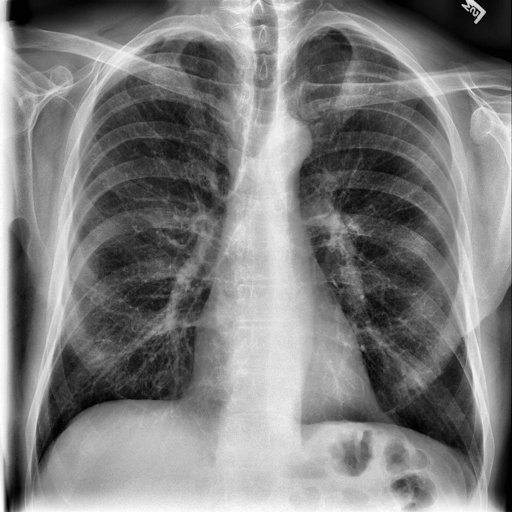
Finding: NORMAL